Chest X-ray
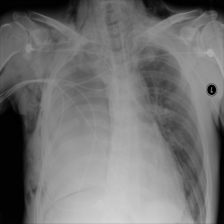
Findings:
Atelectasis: negative
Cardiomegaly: negative
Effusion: negative
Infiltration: negative
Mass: negative
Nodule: negative
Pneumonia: negative
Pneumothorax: negative
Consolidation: negative
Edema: negative
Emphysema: positive
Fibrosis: negative
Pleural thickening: negative
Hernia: negative